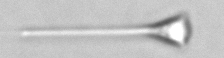
Label: Asterionellopsis_glacialis